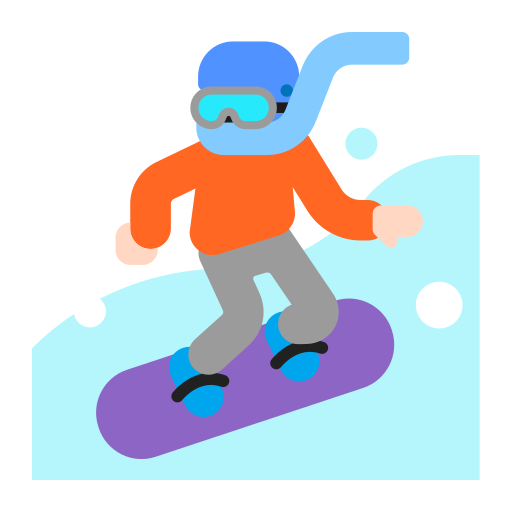
snowboarder flat light